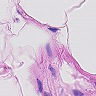
Metastatic tissue present: no